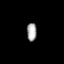
Tissue: lung
Cell type: Epithelial cells
Senescence score: 0.2176
Nuclear area (px): 172
Mean DAPI intensity: 168.256